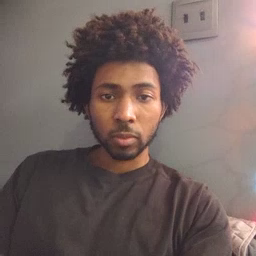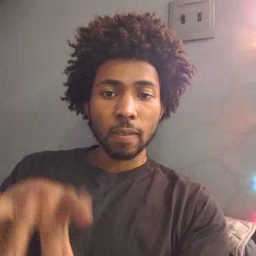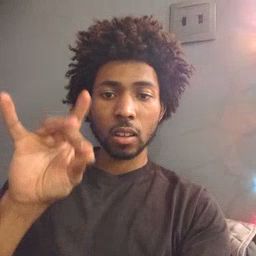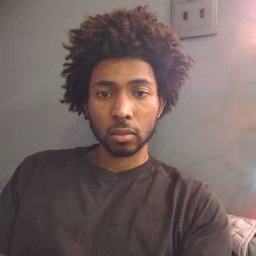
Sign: find